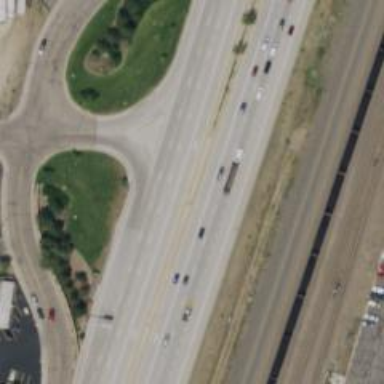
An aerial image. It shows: Trunk link highway.